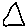
Label: triangle